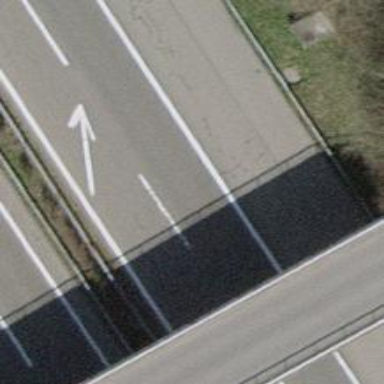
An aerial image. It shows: Motorway link.